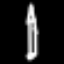
Label: pencil